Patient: sex M, age 70
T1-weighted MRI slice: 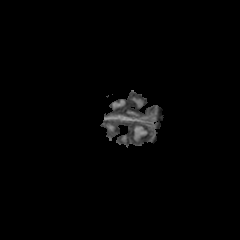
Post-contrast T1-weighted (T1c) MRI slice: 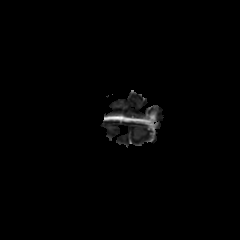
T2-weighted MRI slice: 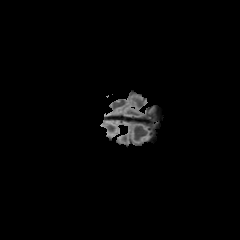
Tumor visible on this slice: no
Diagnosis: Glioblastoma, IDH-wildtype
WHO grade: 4